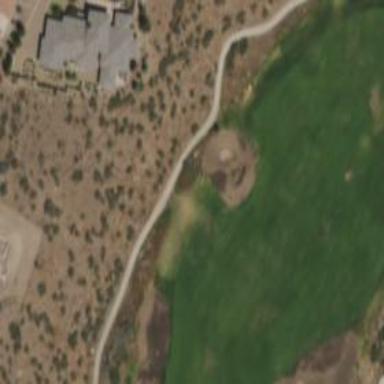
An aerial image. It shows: Service road designated as golf cart path.